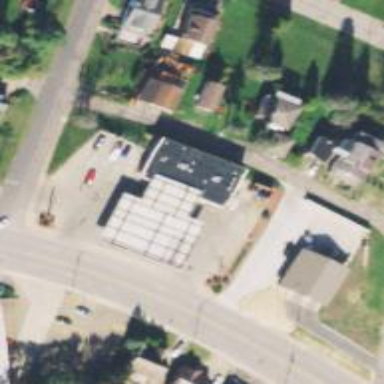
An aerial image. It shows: Convenience shop.